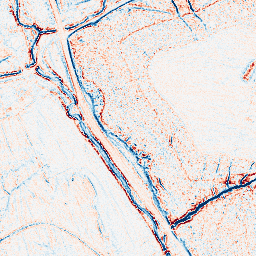
Category: edge_preserving
Decomposition family: anisotropic_diffusion
Decomposition parameters: iterations: 5
kappa: 10
gamma: 0.15
Upsampling method: quartic
Upsampling parameters: scale: 2
Upsampling scale: 2